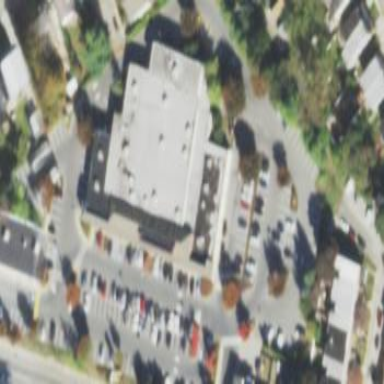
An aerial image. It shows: Building.